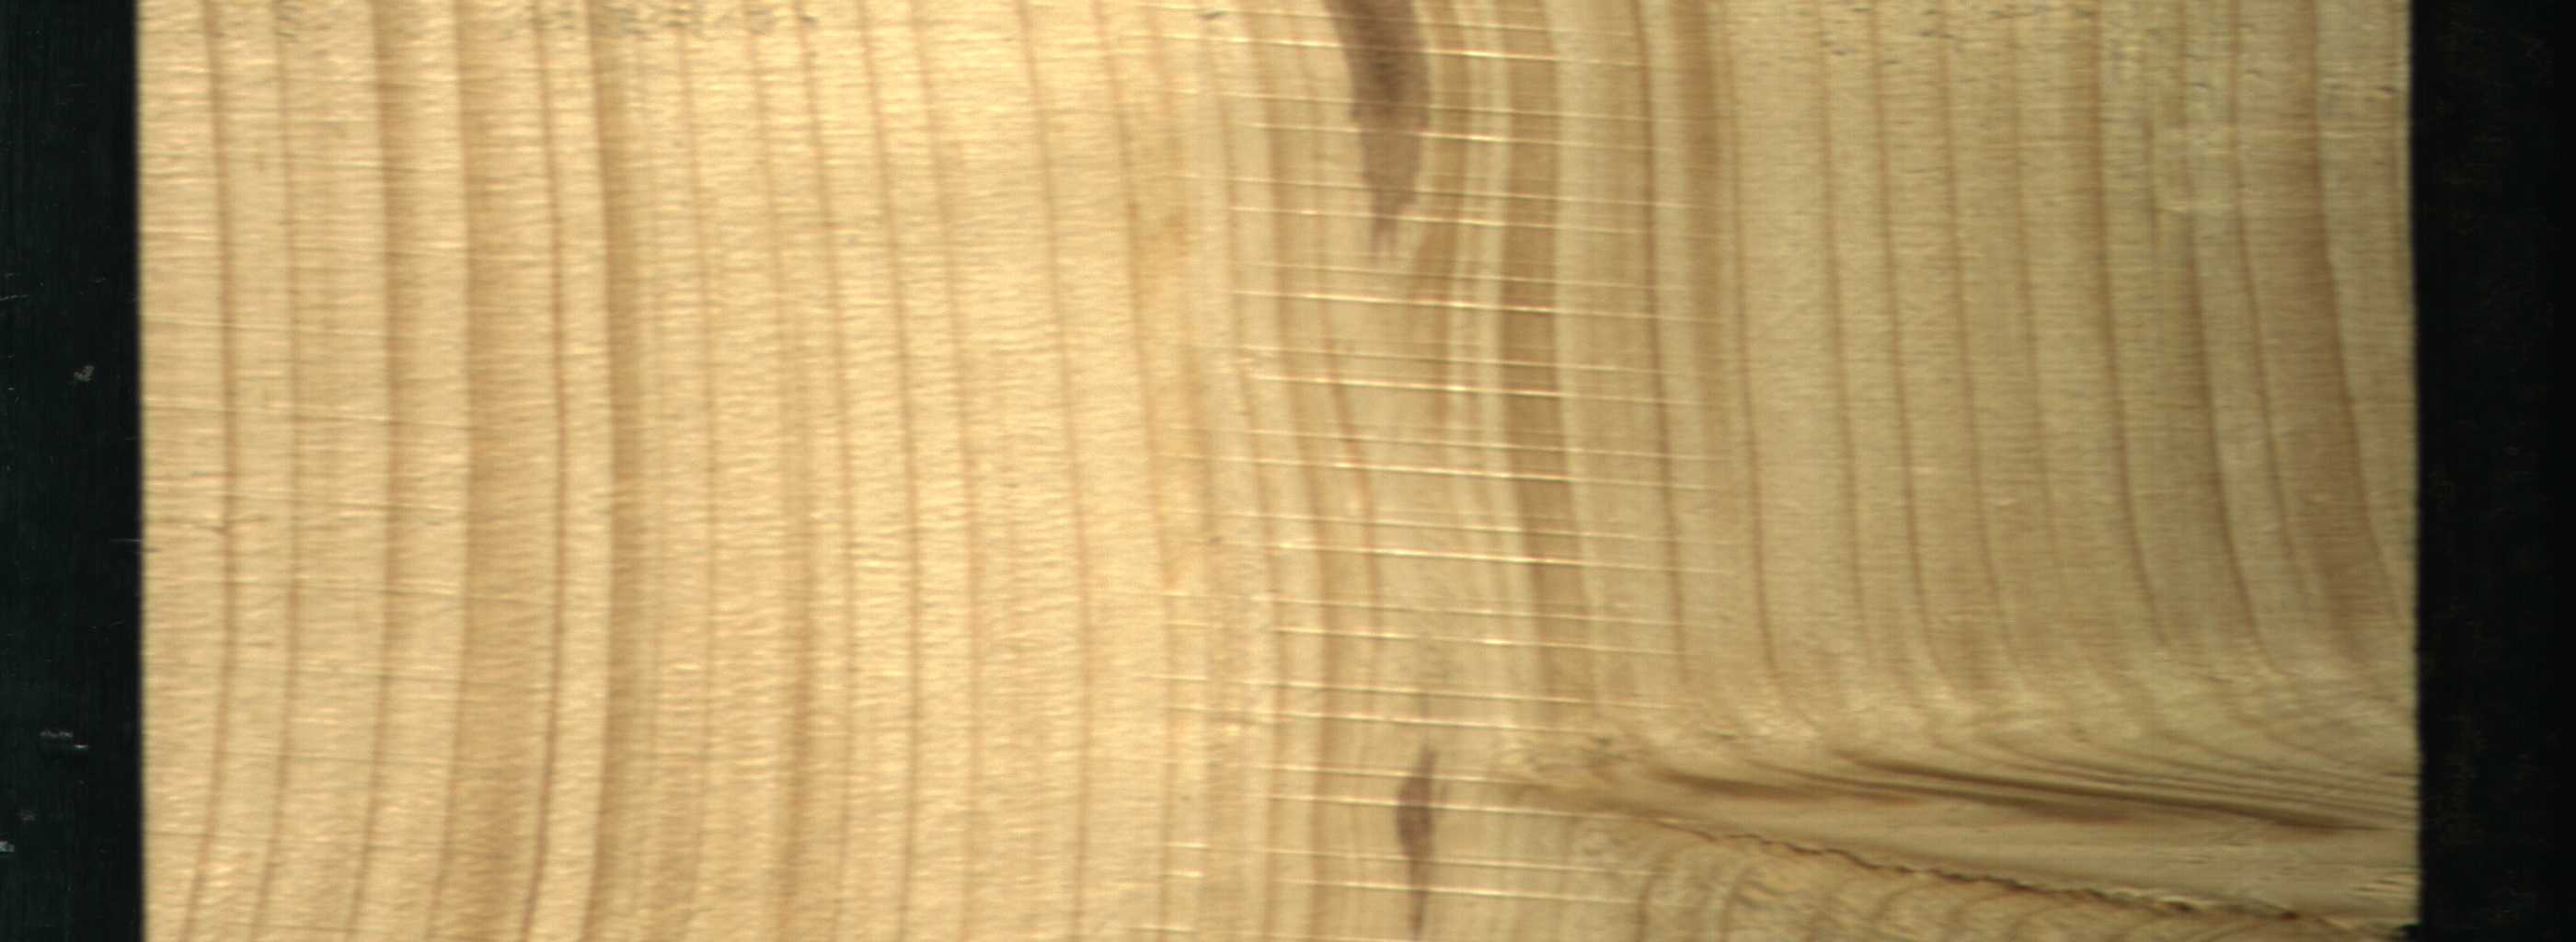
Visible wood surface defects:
Marrow
Live_Knot